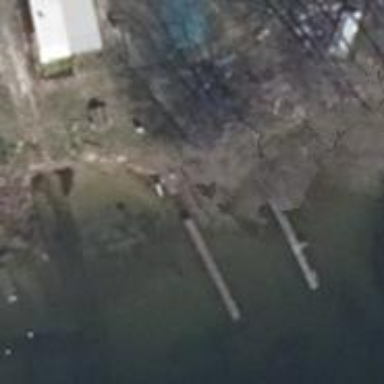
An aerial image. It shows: Man-made pier.